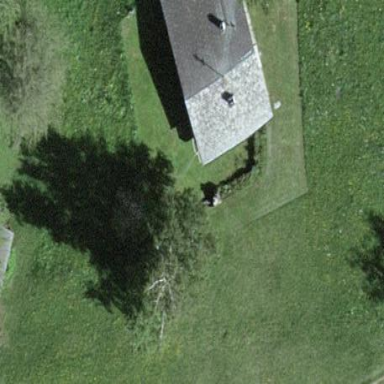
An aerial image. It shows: Detached building.